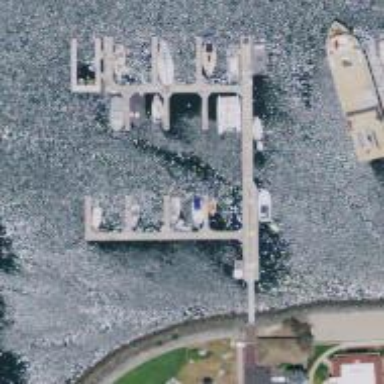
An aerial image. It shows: Man-made pier.